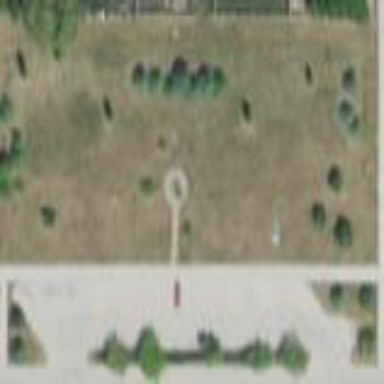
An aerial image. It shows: Lovely park for leisure and relaxation.